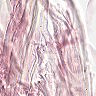
Metastatic tissue present: no